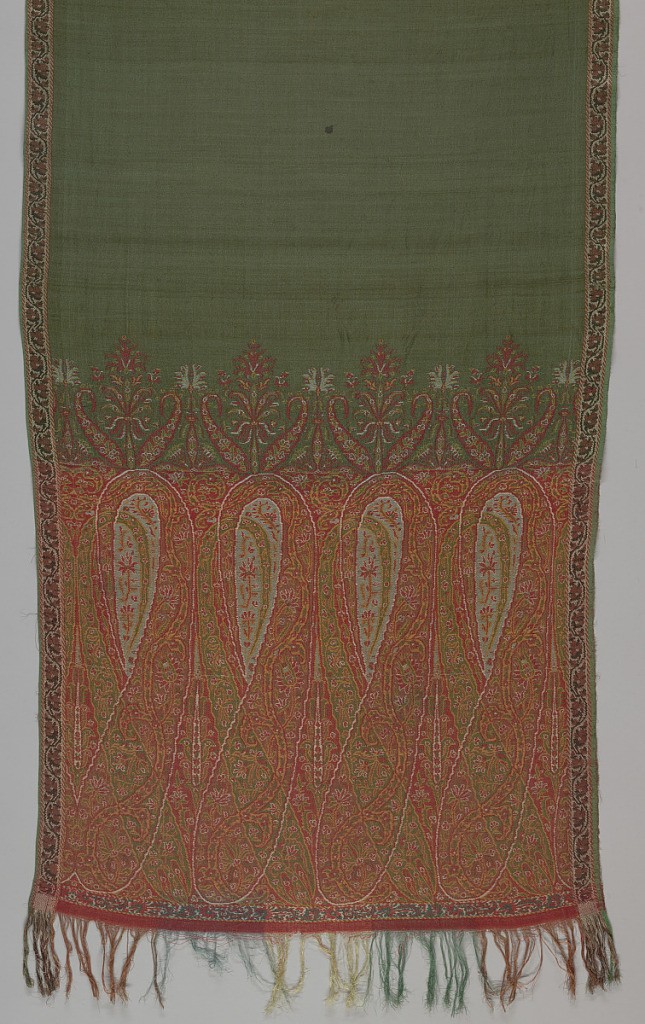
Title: Scarf
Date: late 19th century
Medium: silk warp, wool weft Technique: machine woven 2/1 twill (field), 2/1 twill with supplementary weft patterning (end borders), complementary warp-float patterning (side borders); painted silk warps
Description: Machine-woven scarf with undecorated green field and a wide border at each end containing overlapping paisley cones in two shades of red, light blue, yellow-orange, olive green, and ivory. Floral vine border on each side runs the full length of scarf in dark green, dark red and ivory.